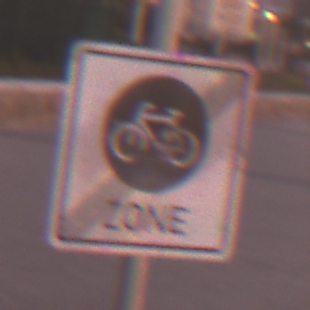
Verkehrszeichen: EndeFahrradzone
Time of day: SunriseSunset
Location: Outdoor (Urban)
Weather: PartlyCloudy
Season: NotSpecified
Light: Natural